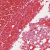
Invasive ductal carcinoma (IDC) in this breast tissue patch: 0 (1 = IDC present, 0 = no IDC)